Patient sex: F
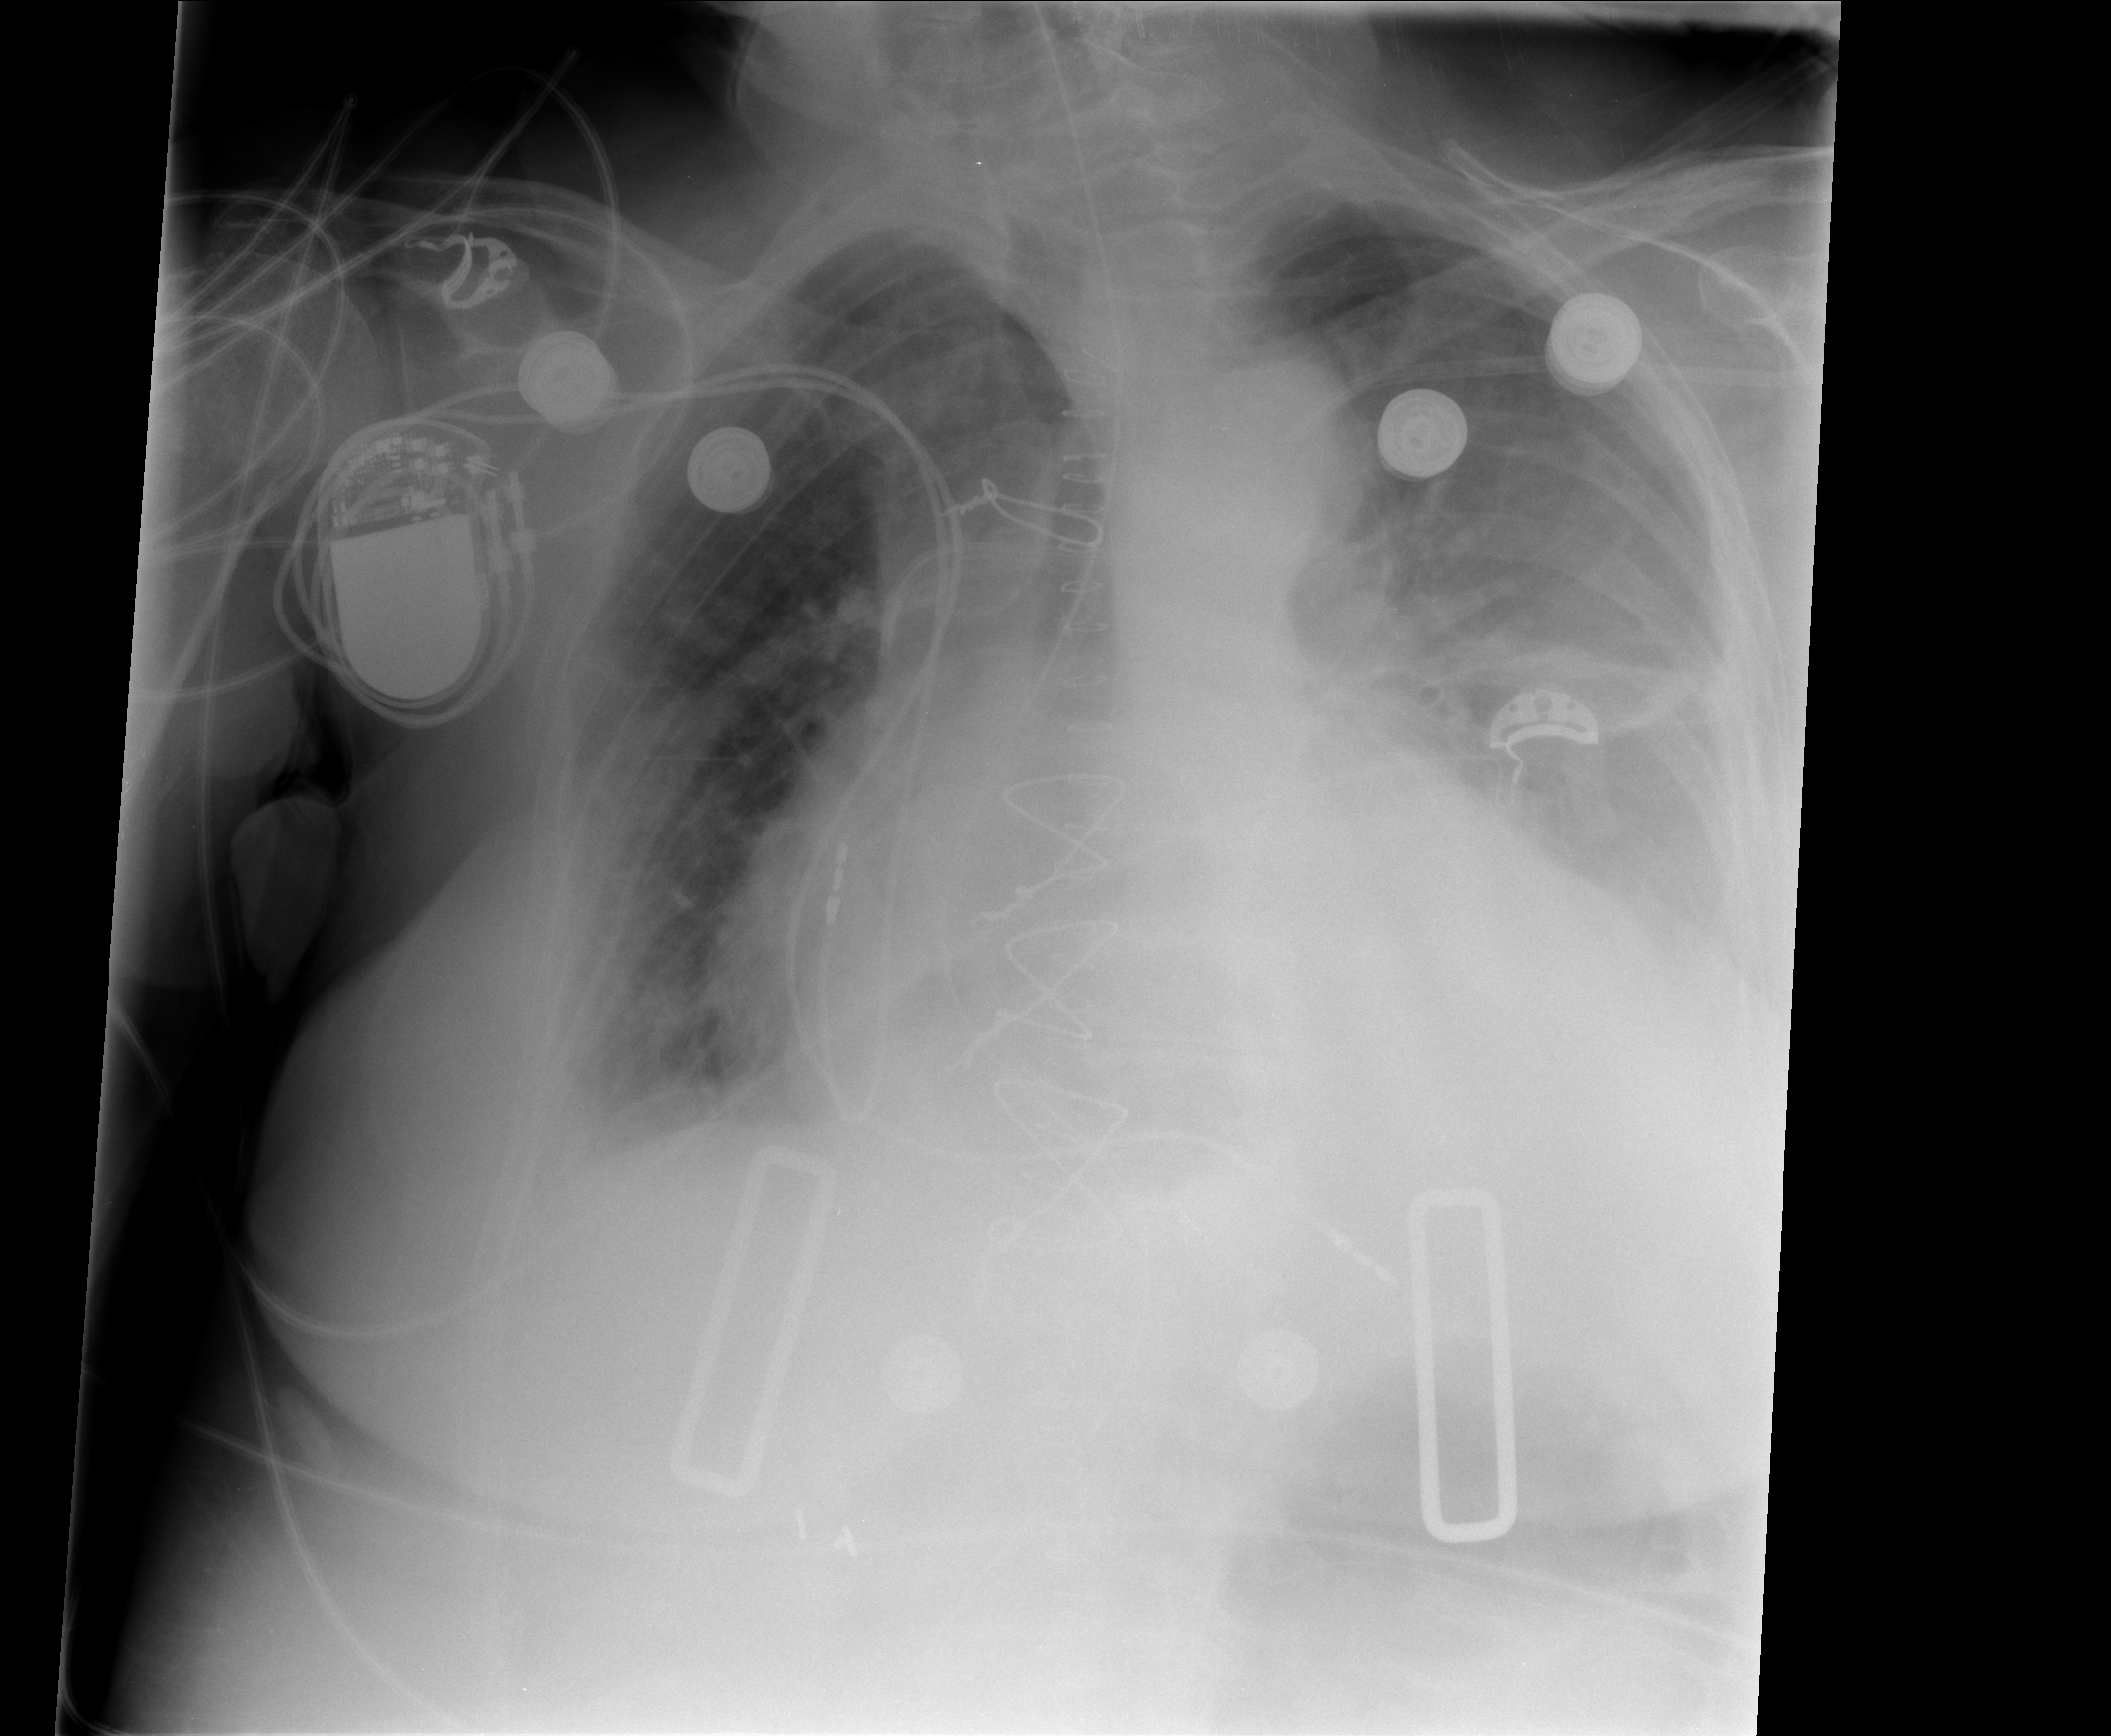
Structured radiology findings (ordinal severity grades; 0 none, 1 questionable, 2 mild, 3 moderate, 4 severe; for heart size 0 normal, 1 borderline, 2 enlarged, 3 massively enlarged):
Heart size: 2
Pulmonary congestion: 2
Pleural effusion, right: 1
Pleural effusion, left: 2
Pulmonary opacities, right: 1
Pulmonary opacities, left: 1
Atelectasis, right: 1
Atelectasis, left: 2